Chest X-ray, AP view. Patient: 64 years old, sex F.
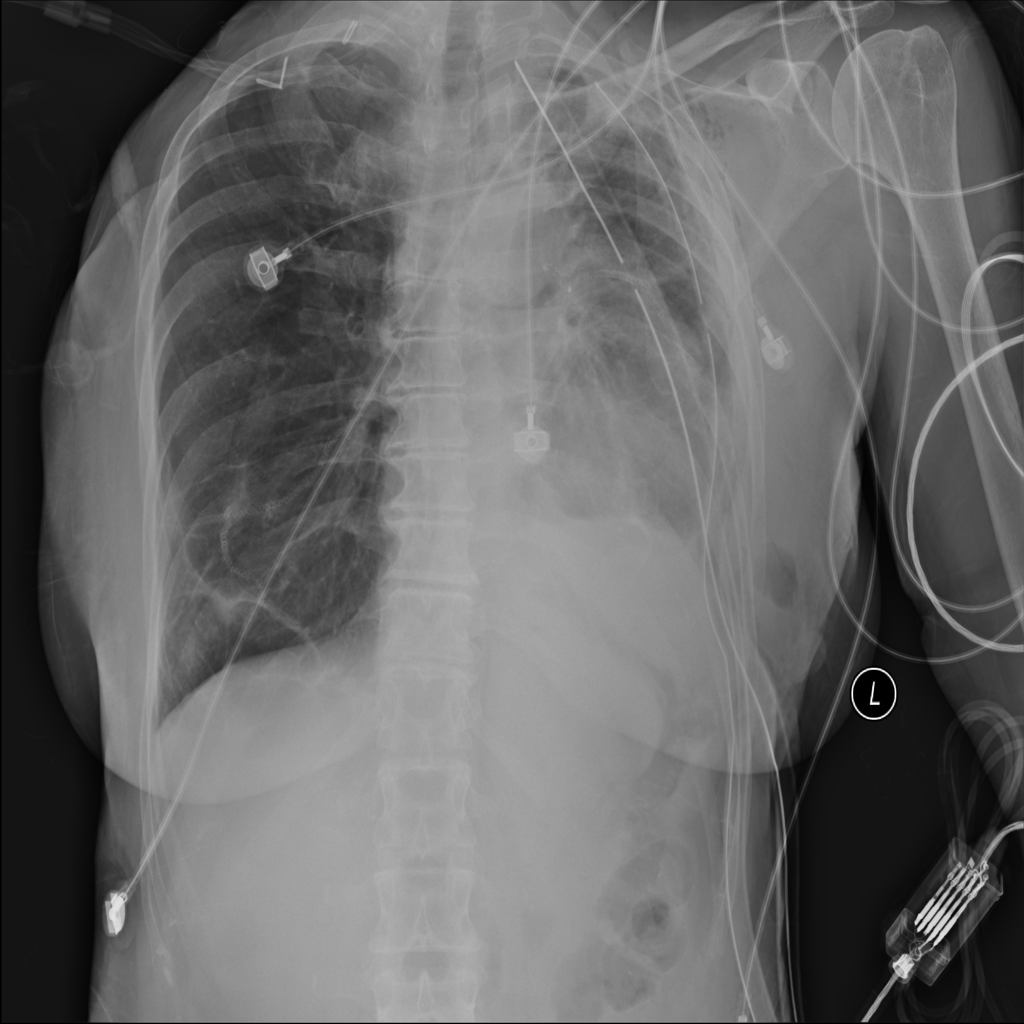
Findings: No Finding